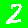
Digit: 2